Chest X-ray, AP view. Patient: 73 years old, sex M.
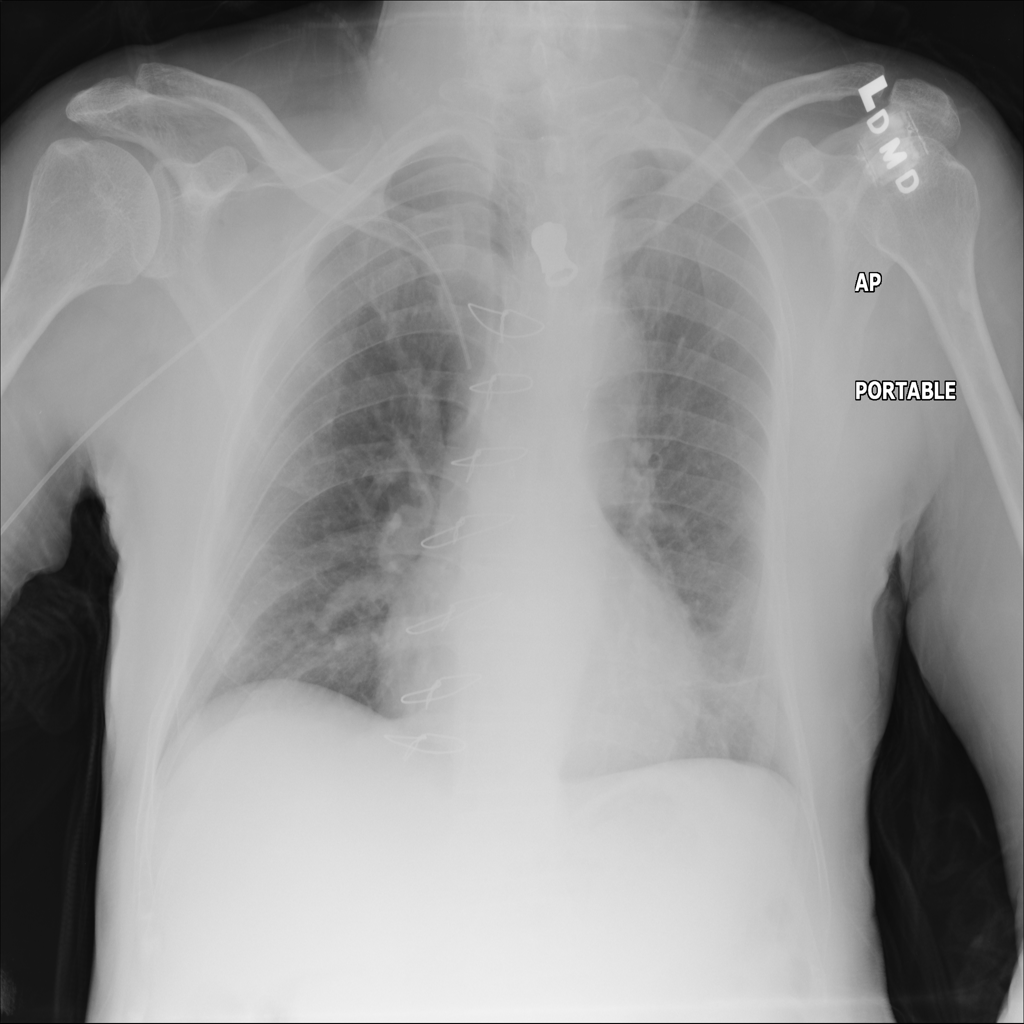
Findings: No Finding